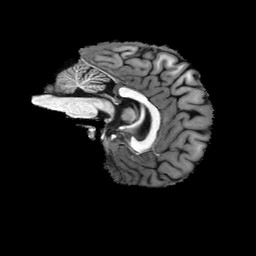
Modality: T1w
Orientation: sagittal
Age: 25
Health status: healthy
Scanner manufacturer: philips
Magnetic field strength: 3 T
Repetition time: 0.007838 s
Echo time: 0.003606 s